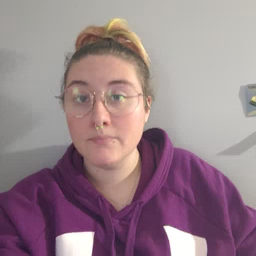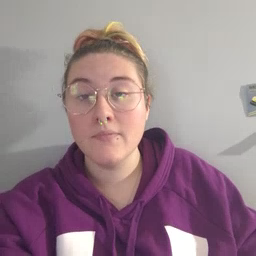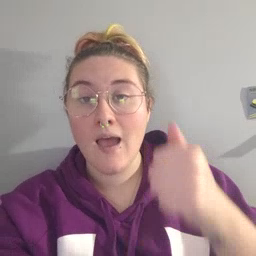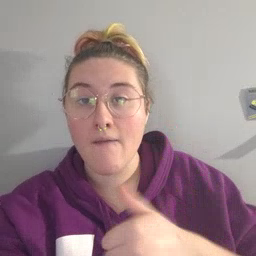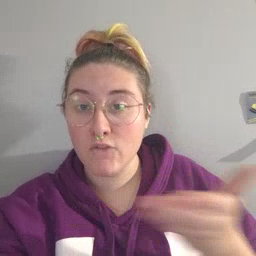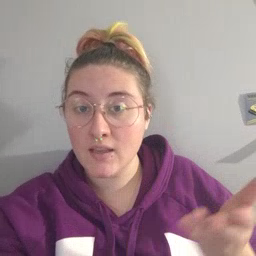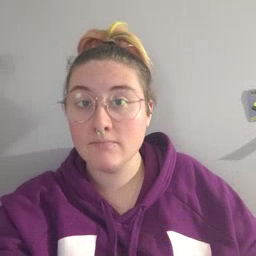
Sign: every